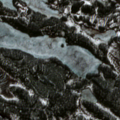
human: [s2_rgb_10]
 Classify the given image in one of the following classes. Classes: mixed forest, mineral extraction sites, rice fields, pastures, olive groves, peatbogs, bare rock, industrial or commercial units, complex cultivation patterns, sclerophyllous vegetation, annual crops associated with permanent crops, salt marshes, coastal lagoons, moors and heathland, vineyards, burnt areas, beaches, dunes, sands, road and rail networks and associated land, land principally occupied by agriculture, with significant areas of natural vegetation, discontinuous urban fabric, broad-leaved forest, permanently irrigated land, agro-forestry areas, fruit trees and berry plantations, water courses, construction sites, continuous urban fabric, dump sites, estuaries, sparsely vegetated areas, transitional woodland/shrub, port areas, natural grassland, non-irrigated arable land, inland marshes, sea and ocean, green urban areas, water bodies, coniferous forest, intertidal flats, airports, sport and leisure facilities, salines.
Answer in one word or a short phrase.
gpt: coniferous forest, transitional woodland/shrub, water bodies